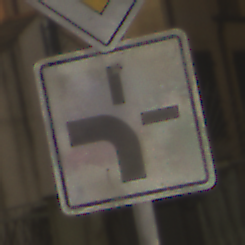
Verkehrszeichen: VerlaufVorfahrtsstrasse1
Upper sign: Vorfahrtsstrasse
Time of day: Night
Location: Outdoor (Urban)
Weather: PartlyCloudy
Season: NotSpecified
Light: Artificial